Field crop: maize
Growth stage: 2
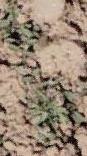
Species: convolvulus